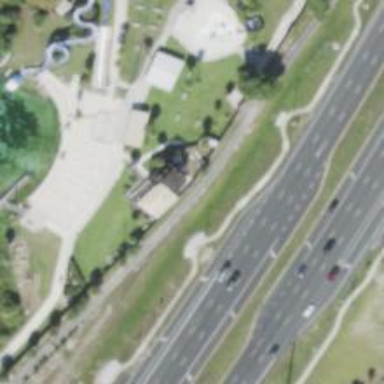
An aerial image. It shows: Footway along the road.